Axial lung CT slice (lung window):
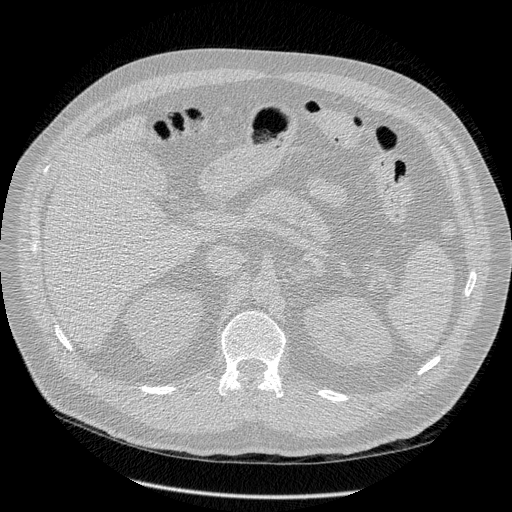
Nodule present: no